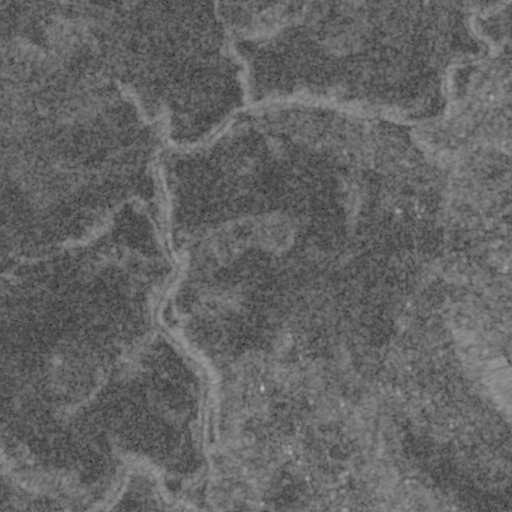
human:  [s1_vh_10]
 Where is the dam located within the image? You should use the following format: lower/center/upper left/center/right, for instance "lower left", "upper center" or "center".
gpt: The dam is located in the lower left of the image.
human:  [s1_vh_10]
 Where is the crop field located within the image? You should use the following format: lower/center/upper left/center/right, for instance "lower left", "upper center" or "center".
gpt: There is no crop field in the image.

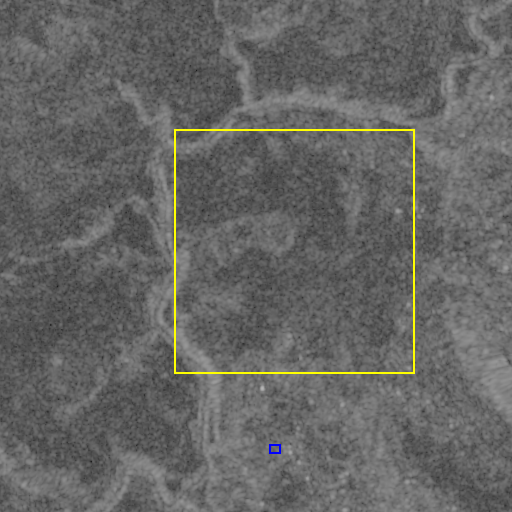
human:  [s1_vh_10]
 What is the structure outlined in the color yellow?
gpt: The structure outlined in yellow is a crop field.
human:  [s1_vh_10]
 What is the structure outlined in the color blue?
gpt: The structure outlined in blue is a park.
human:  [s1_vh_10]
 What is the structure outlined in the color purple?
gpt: There is no purple outline.